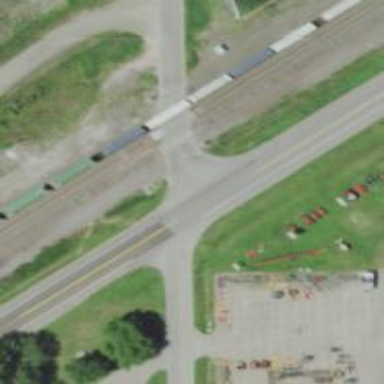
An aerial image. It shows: Railway level crossing.